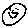
Label: smiley face